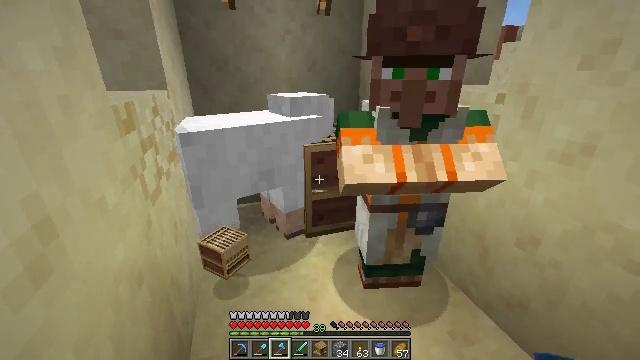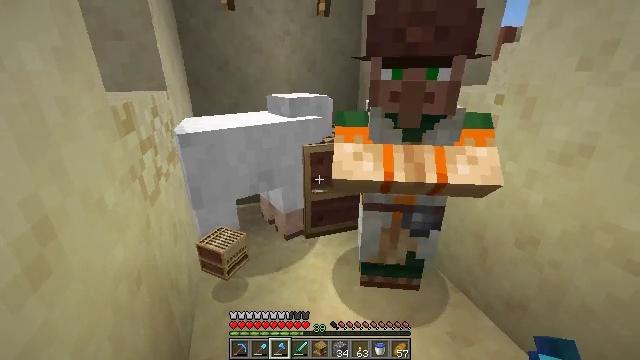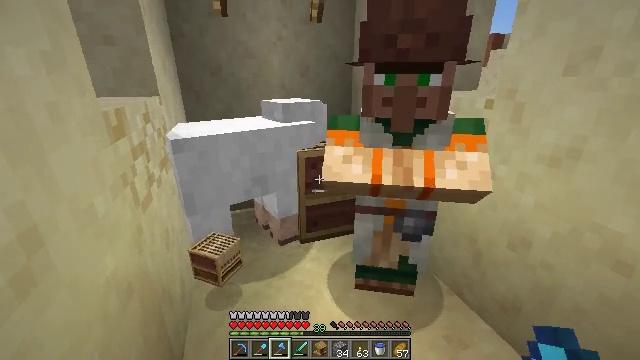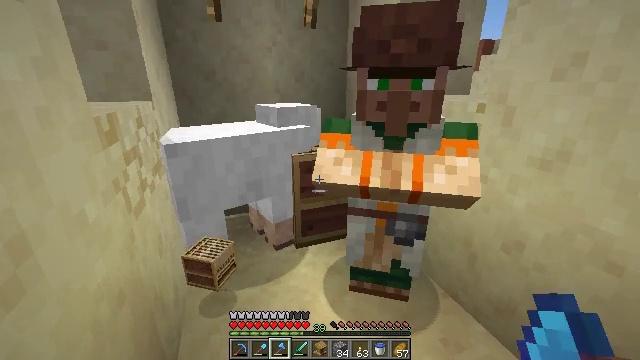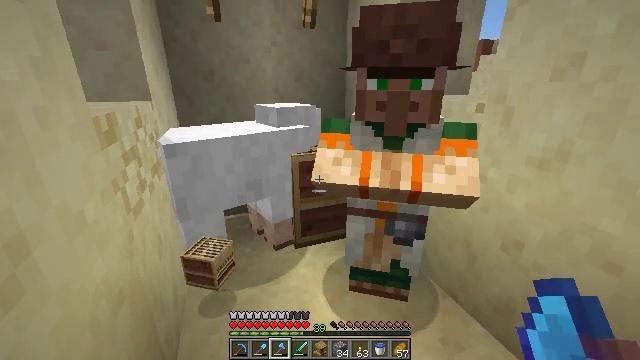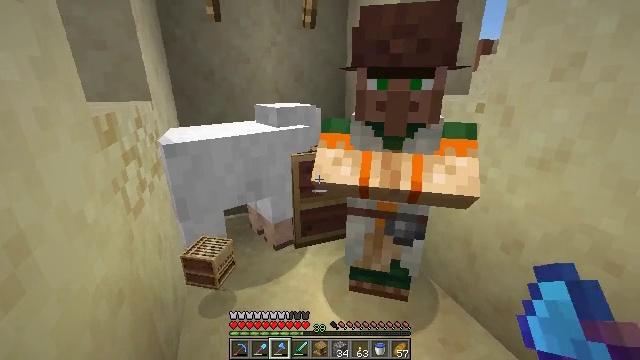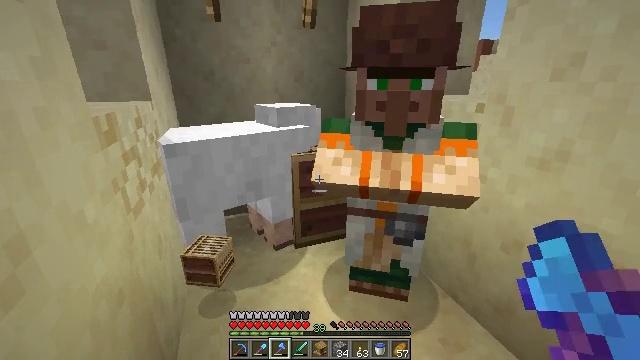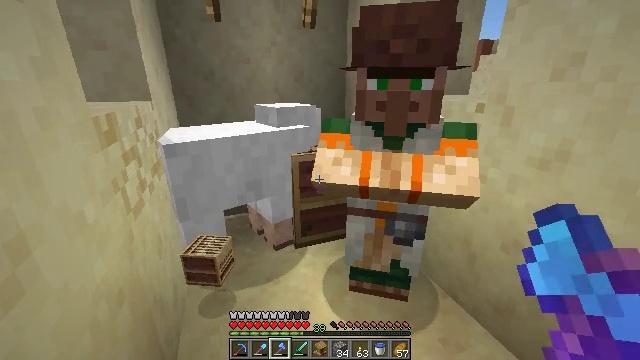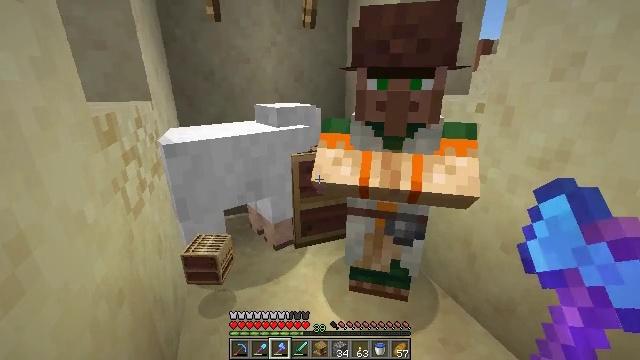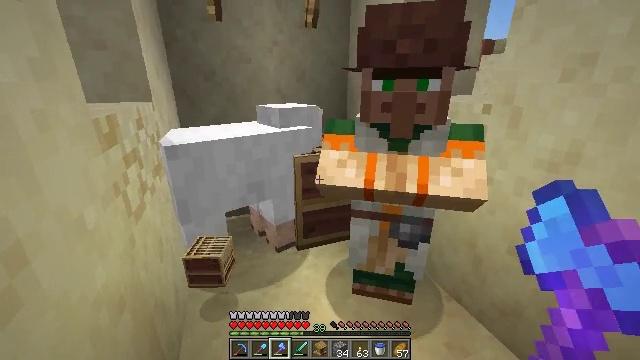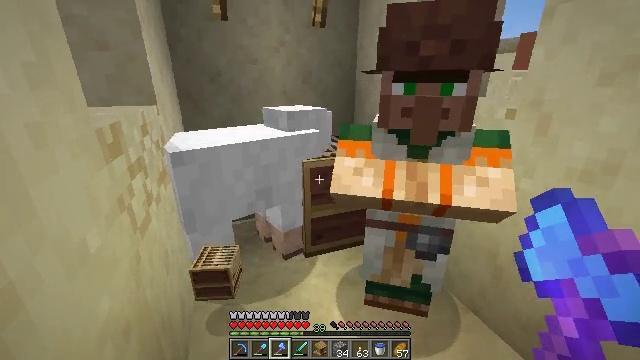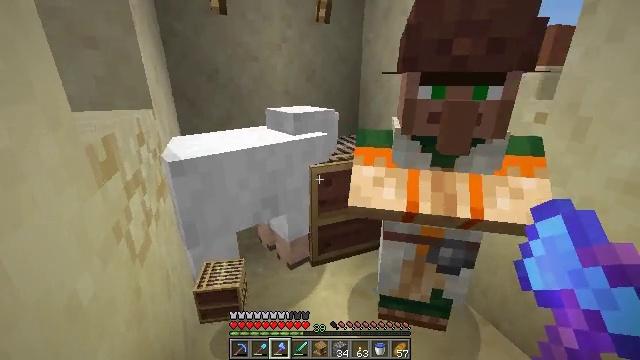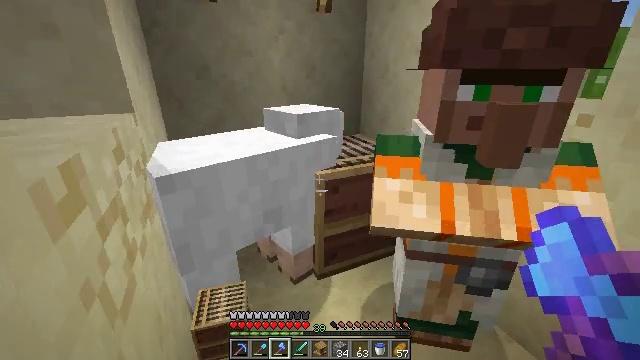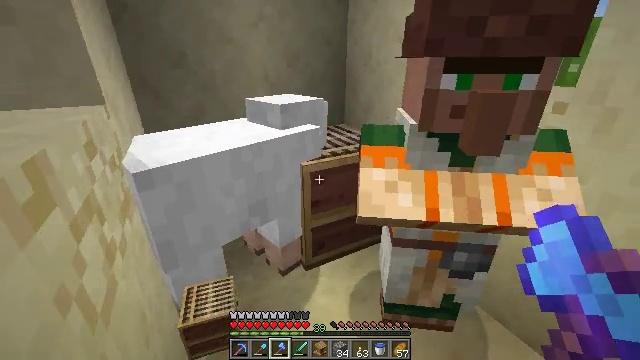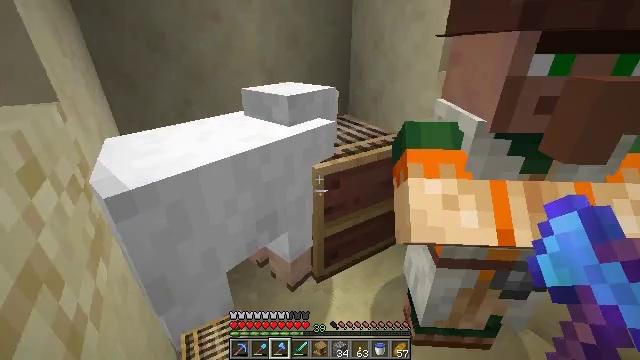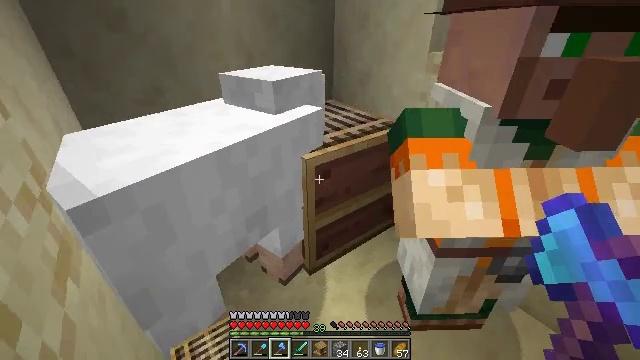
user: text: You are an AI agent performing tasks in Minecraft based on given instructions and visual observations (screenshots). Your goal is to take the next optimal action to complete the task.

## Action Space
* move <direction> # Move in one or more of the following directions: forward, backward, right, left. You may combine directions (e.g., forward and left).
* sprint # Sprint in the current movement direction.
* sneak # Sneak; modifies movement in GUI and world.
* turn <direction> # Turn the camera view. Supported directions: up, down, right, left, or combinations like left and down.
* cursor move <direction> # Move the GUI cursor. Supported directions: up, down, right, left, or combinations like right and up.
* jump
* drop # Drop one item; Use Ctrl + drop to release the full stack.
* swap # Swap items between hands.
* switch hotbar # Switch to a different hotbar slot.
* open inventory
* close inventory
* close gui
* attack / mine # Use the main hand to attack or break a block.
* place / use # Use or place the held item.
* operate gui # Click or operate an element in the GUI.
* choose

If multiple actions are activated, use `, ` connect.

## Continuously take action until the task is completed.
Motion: motion action
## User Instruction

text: Gather the loom into your inventory.
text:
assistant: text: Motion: no_op
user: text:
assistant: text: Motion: turn right and up
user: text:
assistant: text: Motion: turn right
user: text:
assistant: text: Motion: no_op
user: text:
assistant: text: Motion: no_op
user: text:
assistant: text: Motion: no_op
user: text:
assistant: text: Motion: no_op
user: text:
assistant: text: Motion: no_op
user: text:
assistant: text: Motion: move forward and move left
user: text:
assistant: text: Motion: move forward and move left
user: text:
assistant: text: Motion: move forward and move left, turn right
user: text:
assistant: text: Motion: move forward and move left, turn right and down
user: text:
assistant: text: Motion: move forward and move left, turn right and down
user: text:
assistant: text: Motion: move forward and move left, turn right and down
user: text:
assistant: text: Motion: turn right and down
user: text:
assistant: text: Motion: turn right and down
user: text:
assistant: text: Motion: turn right and down
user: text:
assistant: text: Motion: turn right
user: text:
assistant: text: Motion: no_op
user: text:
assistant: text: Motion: no_op
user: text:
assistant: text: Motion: turn right
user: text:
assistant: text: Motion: no_op
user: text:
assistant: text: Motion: no_op
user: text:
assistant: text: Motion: no_op
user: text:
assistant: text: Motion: no_op
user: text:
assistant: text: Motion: attack / mine
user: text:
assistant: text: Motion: attack / mine
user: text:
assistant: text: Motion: attack / mine
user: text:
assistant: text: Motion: attack / mine
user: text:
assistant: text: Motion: attack / mine